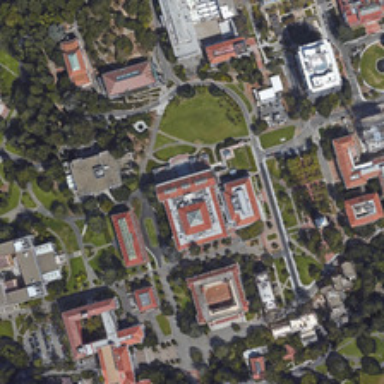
Many green trees and buildings are in a school .